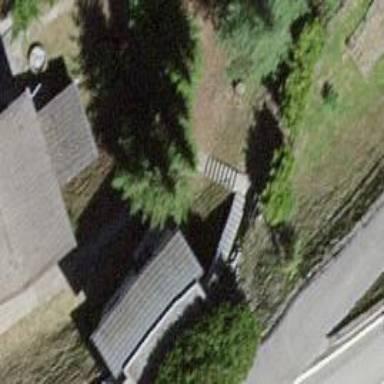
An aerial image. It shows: Garage.